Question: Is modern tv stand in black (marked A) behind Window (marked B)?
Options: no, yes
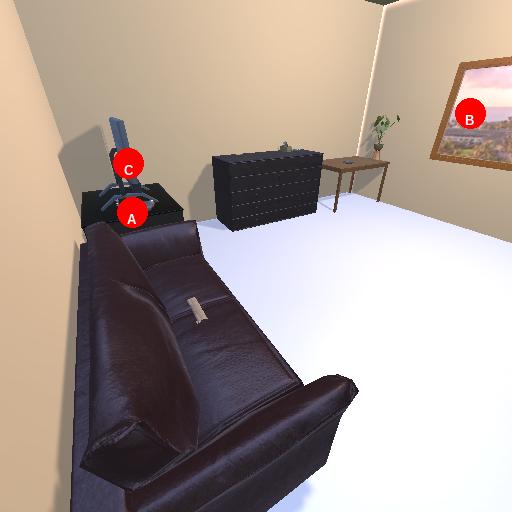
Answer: no